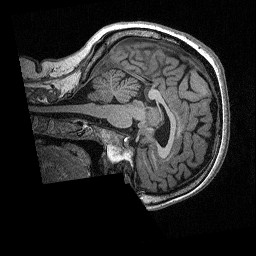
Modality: T1w
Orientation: sagittal
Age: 37
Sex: female
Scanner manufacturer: siemens
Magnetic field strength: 3 T
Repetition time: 2.3 s
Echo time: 0.00298 s